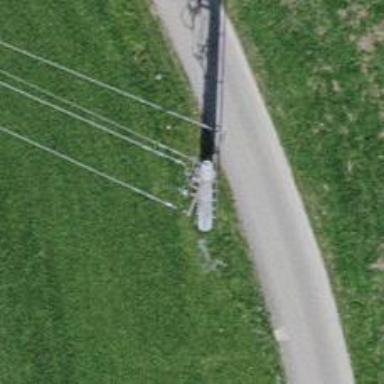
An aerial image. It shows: Power pole.